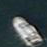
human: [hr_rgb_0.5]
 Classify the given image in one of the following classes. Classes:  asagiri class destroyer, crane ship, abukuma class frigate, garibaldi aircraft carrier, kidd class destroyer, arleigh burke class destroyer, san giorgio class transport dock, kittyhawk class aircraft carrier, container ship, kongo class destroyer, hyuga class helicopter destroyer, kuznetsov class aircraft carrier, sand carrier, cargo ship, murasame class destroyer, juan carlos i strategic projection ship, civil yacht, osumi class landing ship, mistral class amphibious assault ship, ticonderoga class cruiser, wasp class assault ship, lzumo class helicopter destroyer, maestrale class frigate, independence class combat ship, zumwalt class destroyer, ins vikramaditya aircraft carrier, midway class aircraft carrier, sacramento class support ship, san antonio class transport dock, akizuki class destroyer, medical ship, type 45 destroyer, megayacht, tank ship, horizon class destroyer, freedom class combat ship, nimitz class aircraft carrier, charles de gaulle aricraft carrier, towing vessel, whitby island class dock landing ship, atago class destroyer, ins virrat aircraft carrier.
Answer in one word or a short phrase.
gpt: Civil yacht